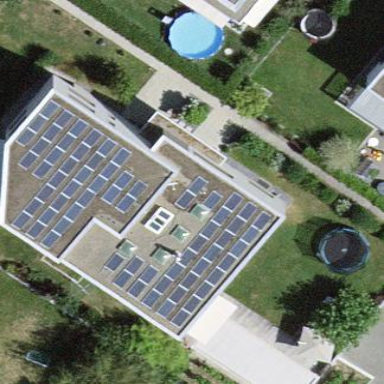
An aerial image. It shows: Solar power generator using photovoltaic panels.